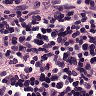
Metastatic tissue present: no